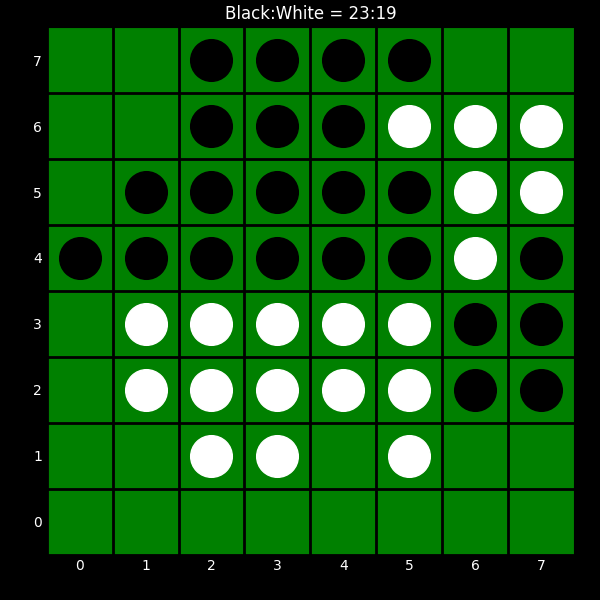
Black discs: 23
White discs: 19